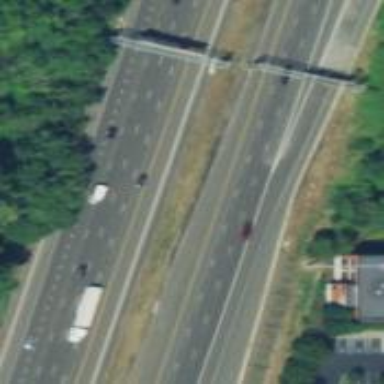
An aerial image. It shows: Motorway.